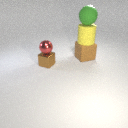
large green rubber sphere above large yellow rubber cylinder